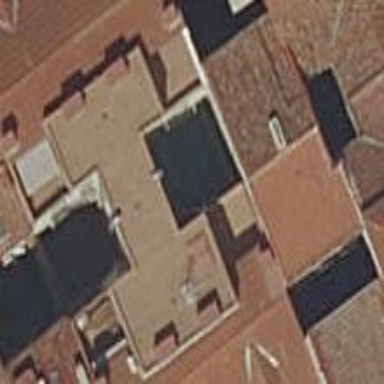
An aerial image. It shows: Residential building with pyramidal roof shape.